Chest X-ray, PA view. Patient: 59 years old, sex F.
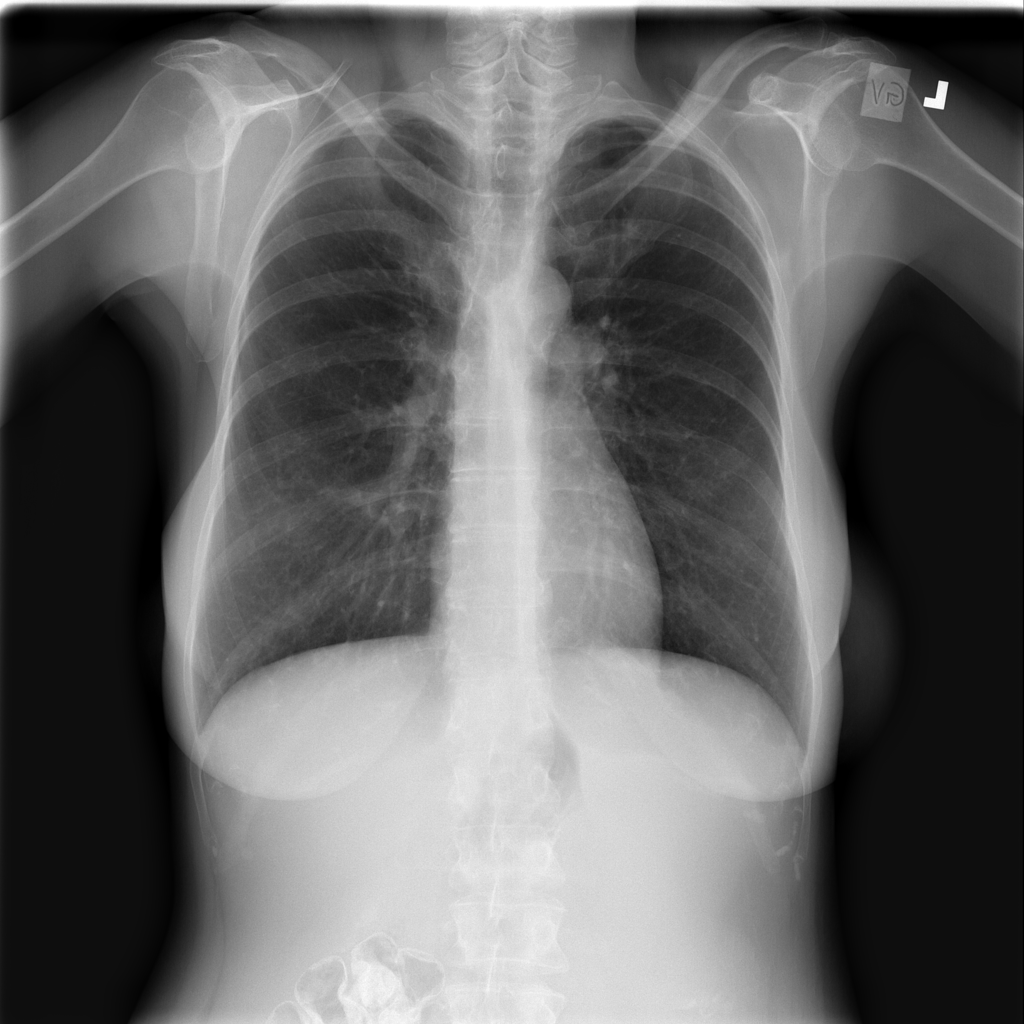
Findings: No Finding